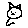
Label: cat